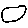
Label: circle